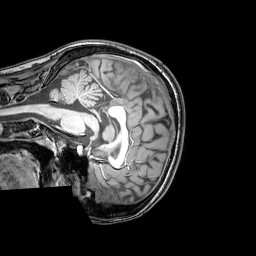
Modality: T1w
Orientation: sagittal
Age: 21
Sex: female
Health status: healthy
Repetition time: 0.081 s
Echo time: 0.037 s